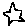
Label: star